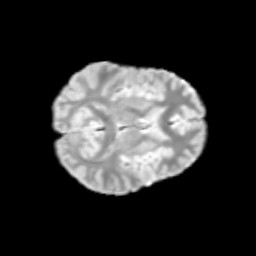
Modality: T2w
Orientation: axial
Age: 12
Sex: male
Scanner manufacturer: siemens
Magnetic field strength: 3 T
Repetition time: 3.8 s
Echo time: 0.07 s